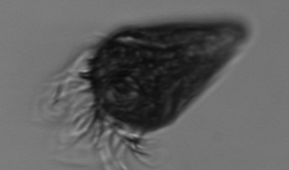
Label: Strombidium_wulffi